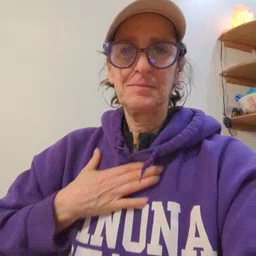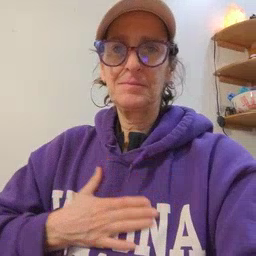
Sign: please